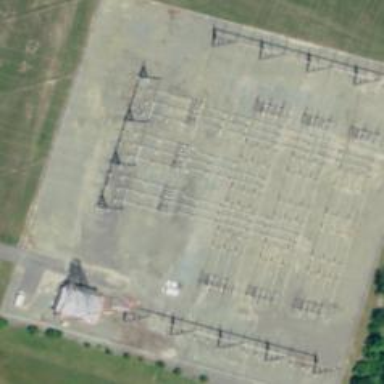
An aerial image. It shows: Switch used for power control.